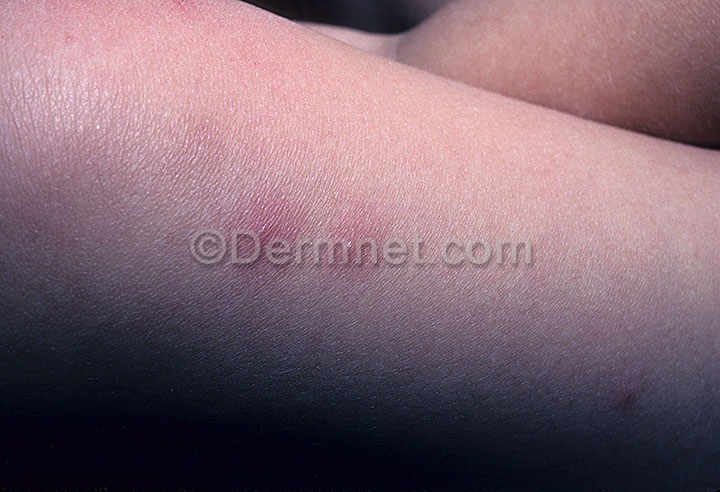
Disease: Cellulitis Impetigo and other Bacterial Infections